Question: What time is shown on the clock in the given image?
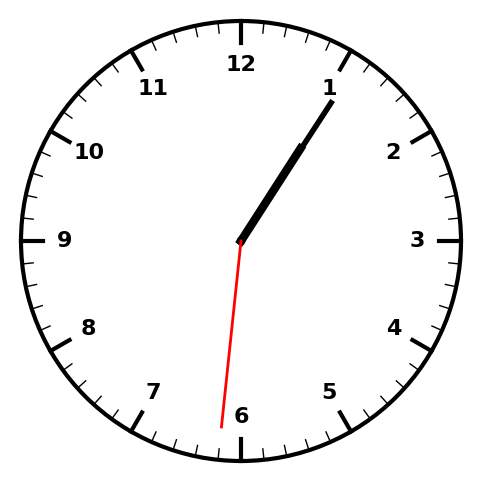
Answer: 01:05:31